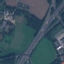
Land use / land cover: Highway